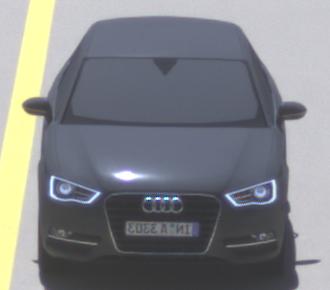
Make: Audi
Model: A3 1.2 TFSI
Detailed model: A3 (8V)
Model produced from: 2013/02
Model produced until: 2014/05
Doors: 3
Color: gray
Road condition: dry road
Daytime: midday
Contrast: high contrast